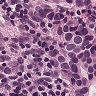
Metastatic tissue present: yes